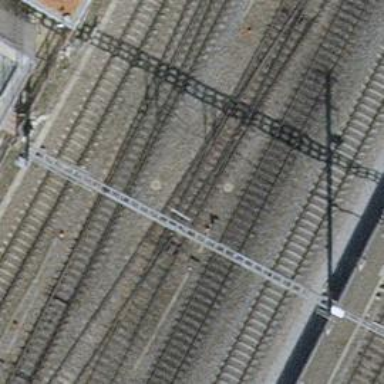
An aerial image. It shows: Single railway track with electrification through contact line.